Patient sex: M
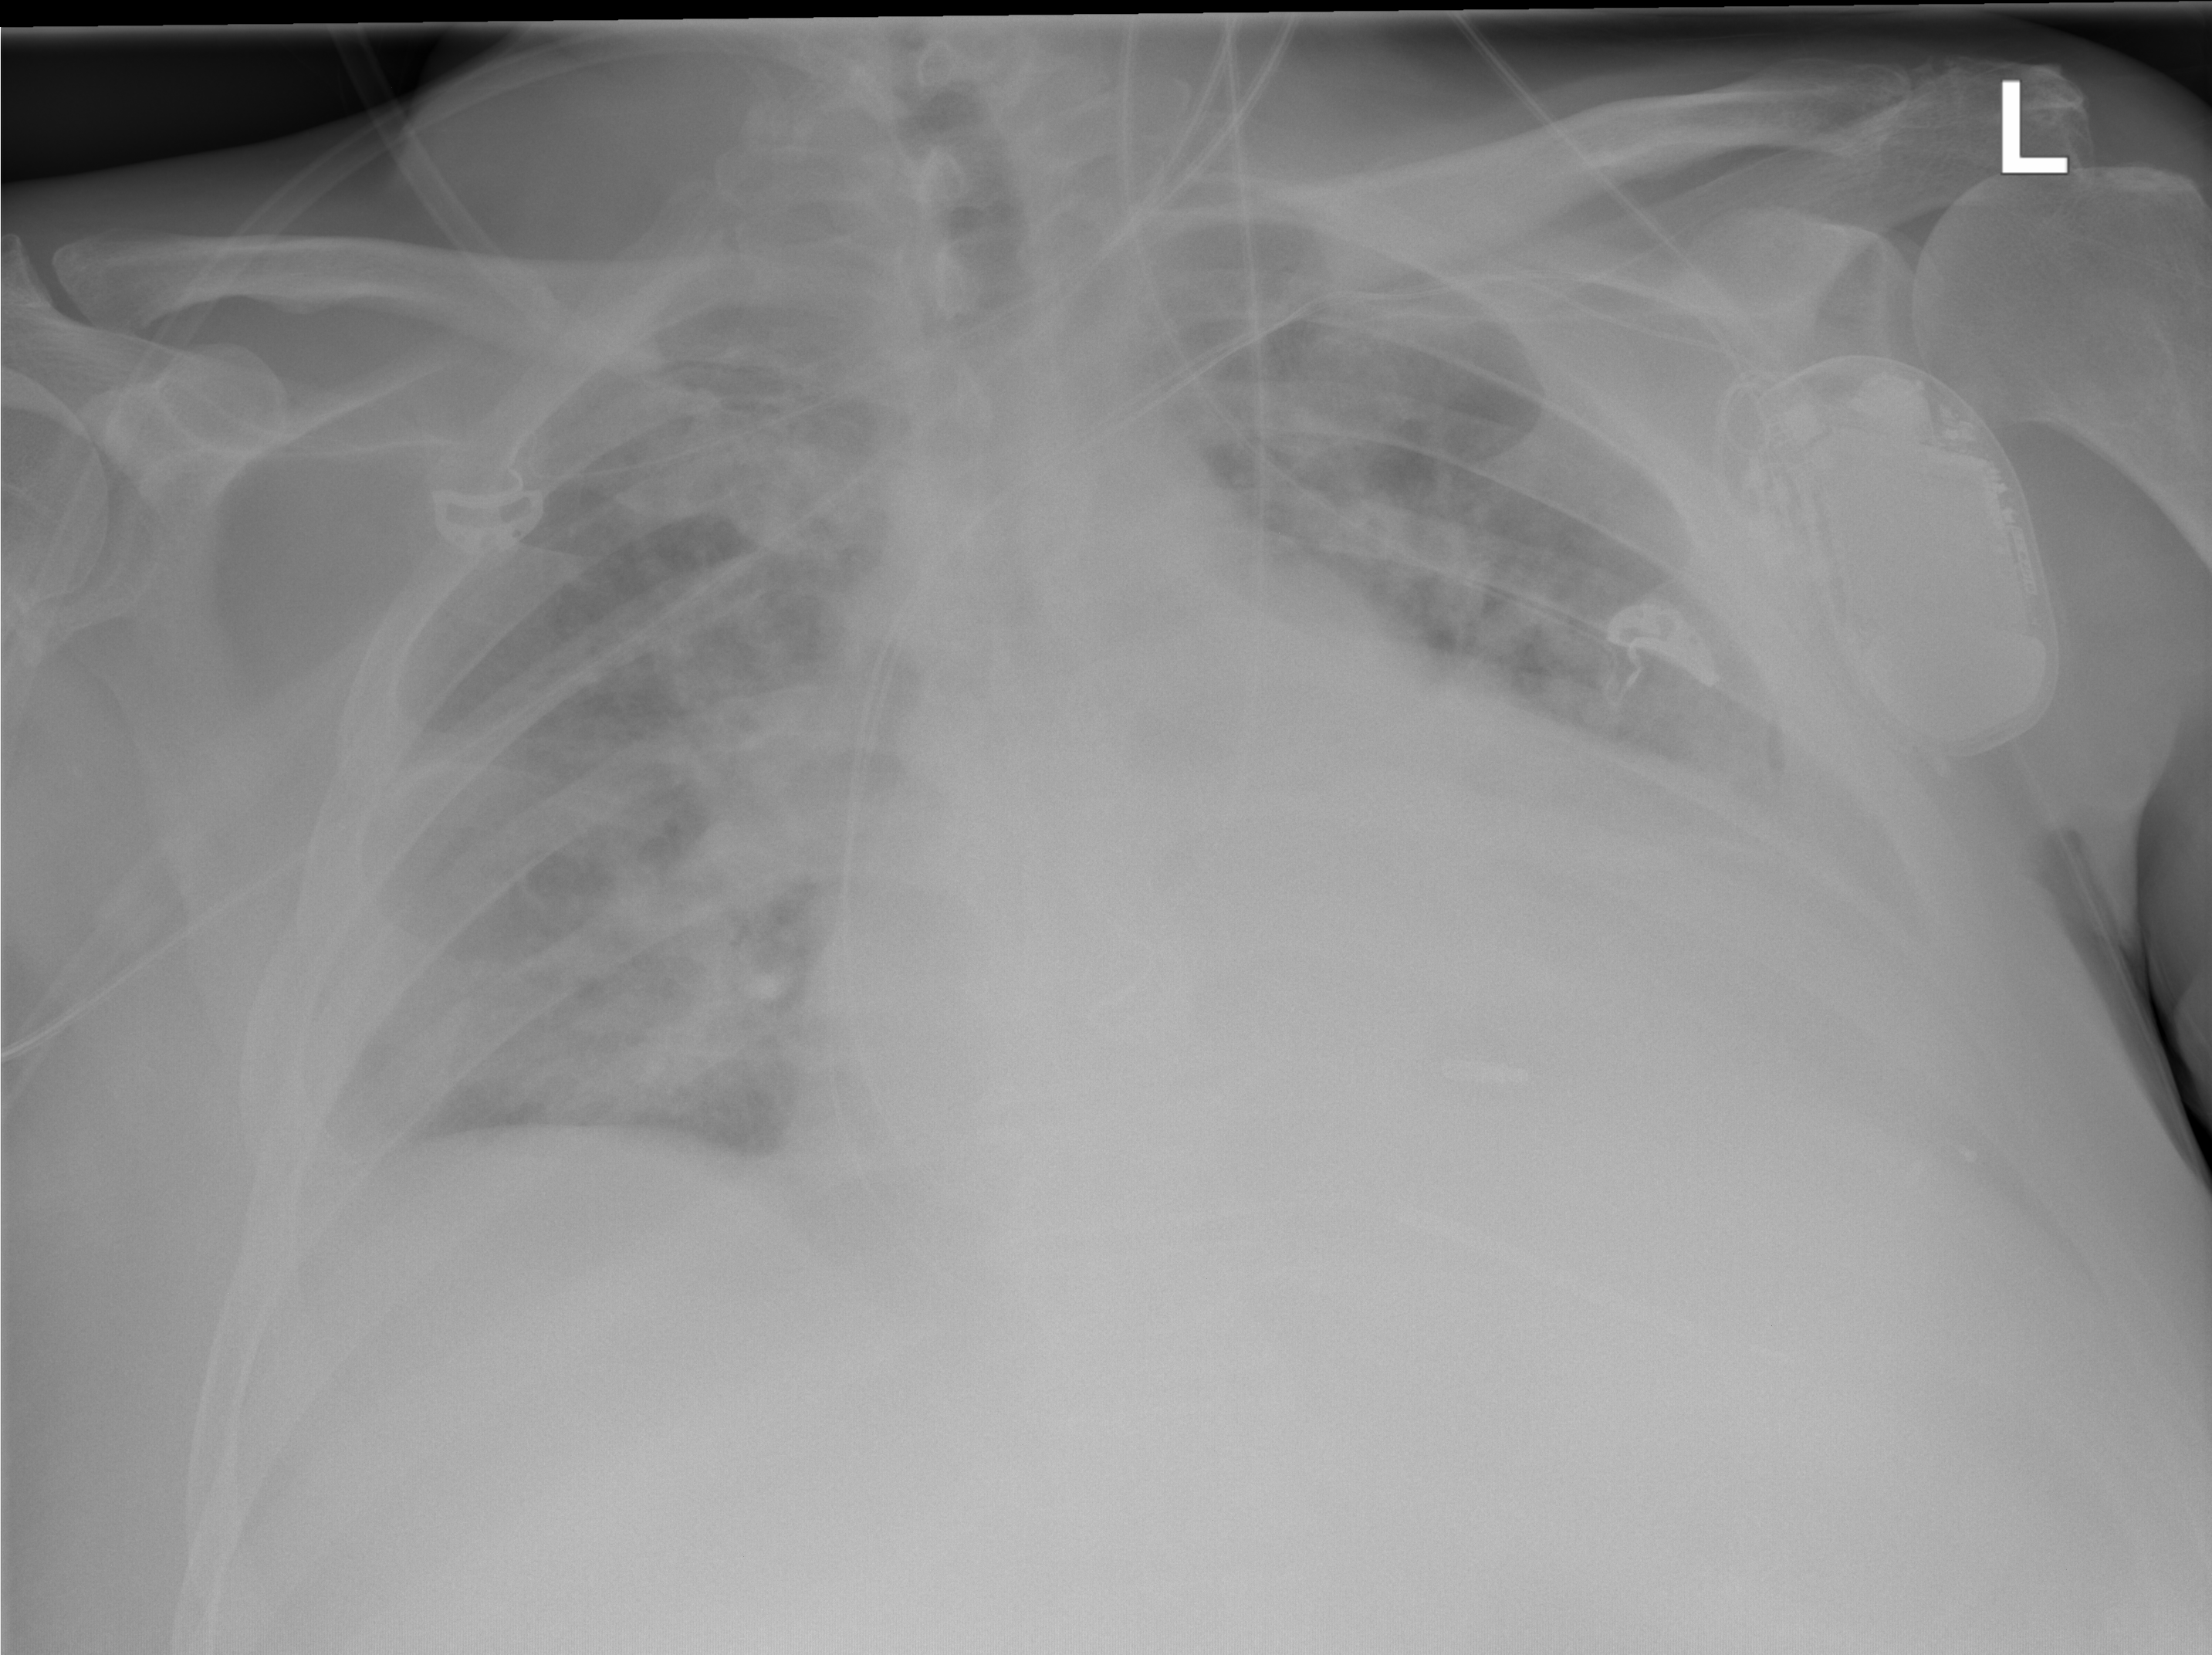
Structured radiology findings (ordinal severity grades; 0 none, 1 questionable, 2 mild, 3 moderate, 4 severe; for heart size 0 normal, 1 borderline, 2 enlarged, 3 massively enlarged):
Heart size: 3
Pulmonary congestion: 3
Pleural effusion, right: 2
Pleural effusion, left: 1
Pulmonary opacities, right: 3
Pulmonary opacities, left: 2
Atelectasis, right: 2
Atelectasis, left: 2